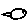
Label: fish